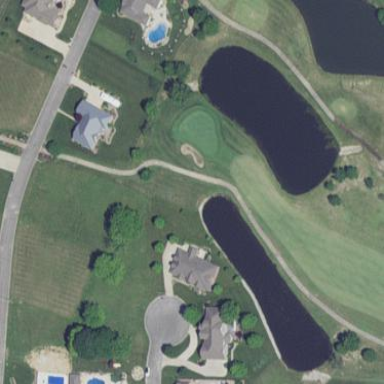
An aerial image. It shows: Picturesque scene of golf course with lateral water hazard.